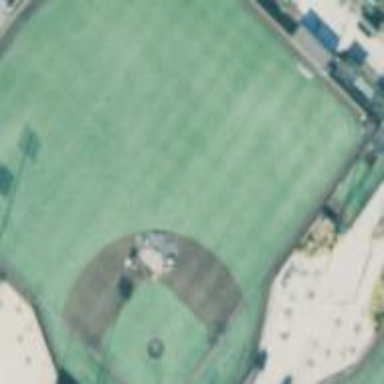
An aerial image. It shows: Baseball pitch for leisure and sports activities.